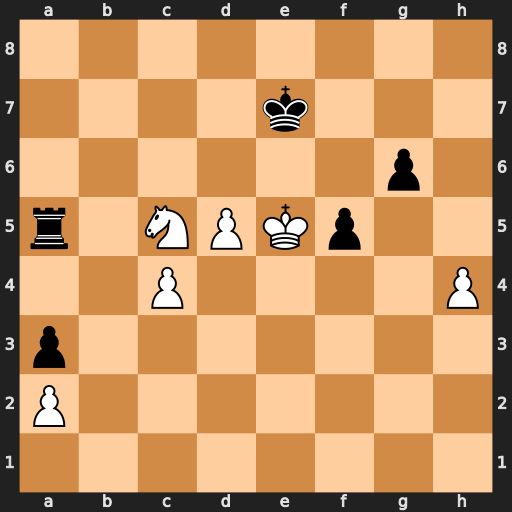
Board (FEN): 8/4k3/6p1/r1NPKp2/2P4P/p7/P7/8
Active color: w
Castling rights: -
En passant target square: -
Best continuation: Ne6 f4 Nxf4